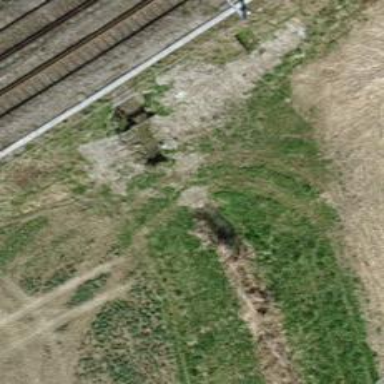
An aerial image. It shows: There is tunnel.